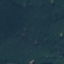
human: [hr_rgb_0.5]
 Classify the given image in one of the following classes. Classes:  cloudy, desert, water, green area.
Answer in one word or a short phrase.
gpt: green area